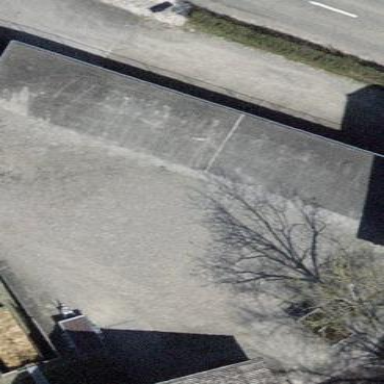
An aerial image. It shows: Group of garages.